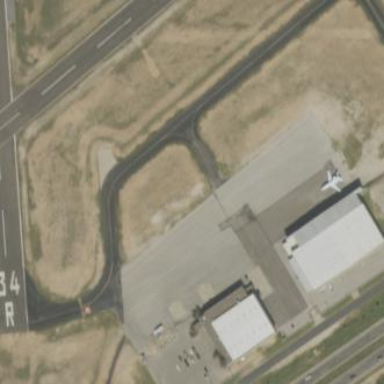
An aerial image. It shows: Apron at the airport with concrete surface.